Field crop: maize
Growth stage: 1
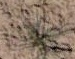
Species: salsola